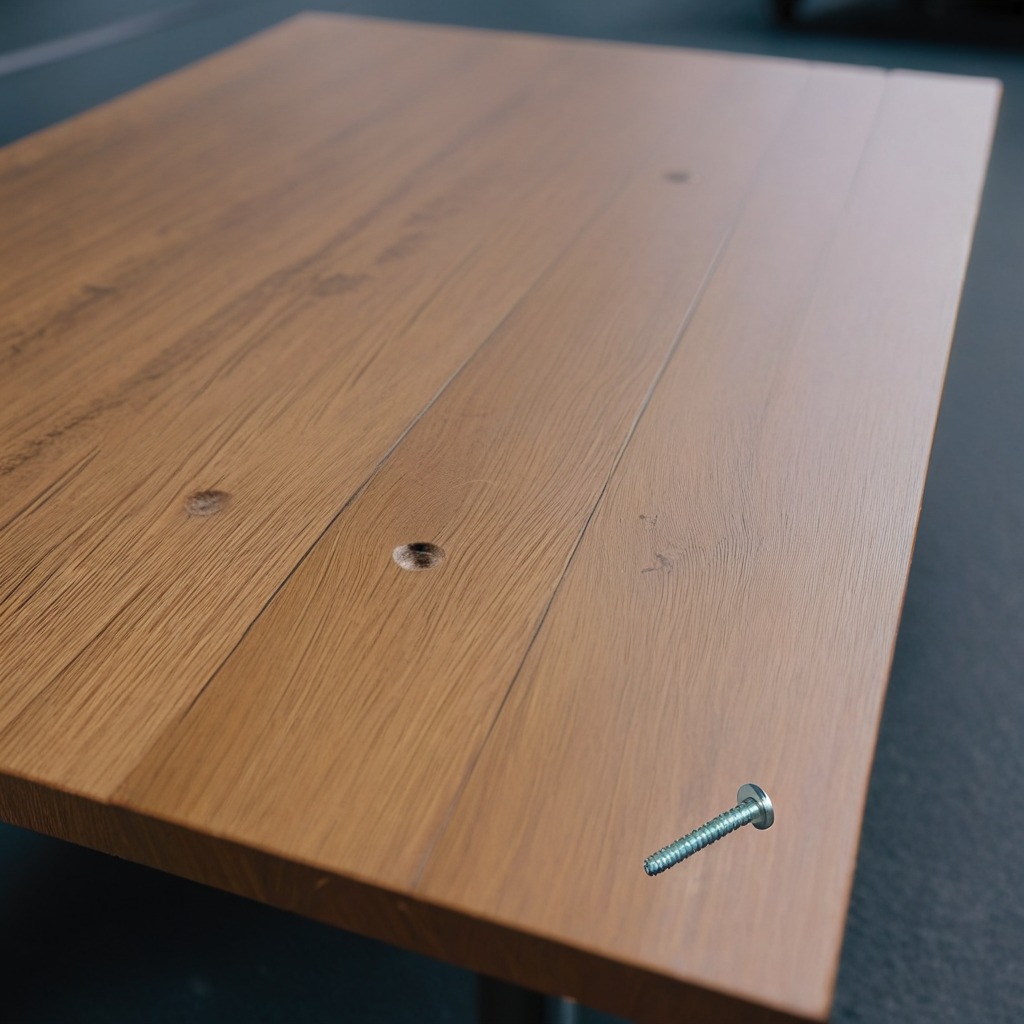
A metal screw is lying on a old table with faint burn marks in a small garage at twilight.